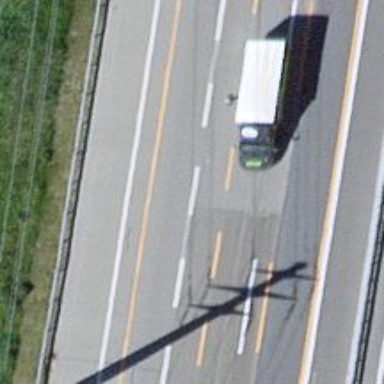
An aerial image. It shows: Asphalt motorway.